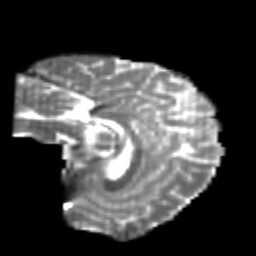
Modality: T2w
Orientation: sagittal
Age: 22
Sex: female
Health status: healthy
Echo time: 0.074 s